Question: I would like to know if something like this is possible, and it would be good if somebody gave me a hint how to achieve it.
I can think of only one way how to do it, put
'''
getWindow().setFlags(WindowManager.LayoutParams.FLAG_FULLSCREEN,
WindowManager.LayoutParams.FLAG_FULLSCREEN);
'''
and add view above activity that looks like an action bar with a icon that goes beyond this pseidoaction bar. But are there some better way how to do it?
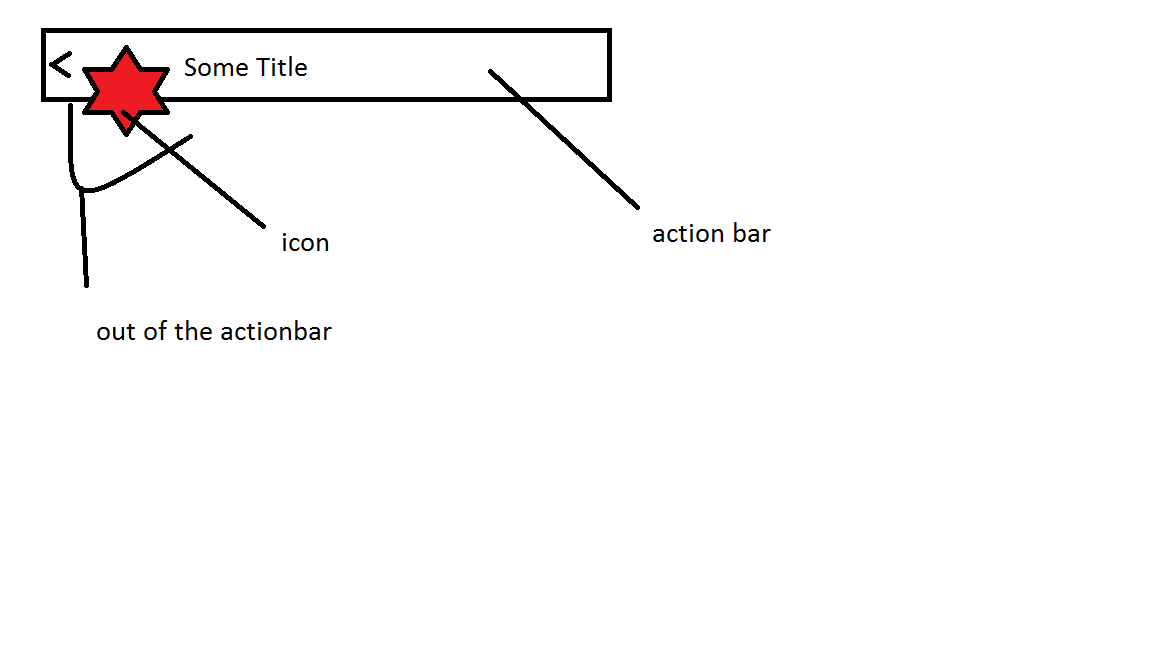
Answer: Ok, so this is the way how to do it.
1. Forget about standard action bar;
2. Make your own action bar view.
3. Use android:clipChildren="false".
4. code (some additional code - pasted from my project):
ActionBar representing class view:
'''
public class DefaultHeading extends RelativeLayout {
private View mCartIcon;
private TextView mCount;
private ImageView mDefaultImage;
private TextView mHeadingTitle;
private SearchView mSearch;
private int mLogo;
private View mLeftView;
private View mReset;
private ViewFlipper mSwitcher;
private ImageView mGrid;
private View mShare;
private String mTitle;
private boolean mBackButtonEnabled;
private boolean mPlainHeading;
private ImageView mLeftButton;
public DefaultHeading(Context context, AttributeSet attrs) {
super(context, attrs);
TypedArray array = context.obtainStyledAttributes(attrs,
R.styleable.defaultheading, 0, 0);
try {
mTitle = array.getString(R.styleable.defaultheading_headingtitle);
mBackButtonEnabled = array.getBoolean(
R.styleable.defaultheading_backbutton, false);
mPlainHeading = array.getBoolean(
R.styleable.defaultheading_plainLogo, false);
} finally {
array.recycle();
}
LayoutInflater mInflater = (LayoutInflater) context
.getSystemService(Context.LAYOUT_INFLATER_SERVICE);
mInflater.inflate(R.layout.default_heading, this, true);
mCartIcon = findViewById(R.id.buy);
mCount = (TextView) findViewById(R.id.itemsInCart);
mDefaultImage = (ImageView) findViewById(R.id.default_header_dvor_logo);
mHeadingTitle = (TextView) findViewById(R.id.headingTitle);
mSearch = (SearchView) findViewById(R.id.search);
mLeftView = findViewById(R.id.leftView);
mReset = findViewById(R.id.reset);
mSwitcher = (ViewFlipper) findViewById(R.id.switcher);
mShare = findViewById(R.id.share);
mGrid = (ImageView) findViewById(R.id.grid);
mLeftButton = (ImageView) findViewById(R.id.leftButton);
setViewInfo();
setListeners();
}
private void setViewInfo() {
if (mTitle != null) {
mHeadingTitle.setText(mTitle);
}
if (mPlainHeading) {
showMiniDvor();
hideControlLayout();
}
if (mBackButtonEnabled) {
mLeftButton.setImageResource(R.drawable.back_btn);
}
}
private OnClickListener searchListener = new OnClickListener() {
@Override
public void onClick(View v) {
mSearch.setSelected(!mSearch.isSelected());
giveSearchMaxPlace(mSearch.isSelected());
}
};
private OnCloseListener closeListener = new OnCloseListener() {
@Override
public boolean onClose() {
mSearch.setSelected(!mSearch.isSelected());
giveSearchMaxPlace(mSearch.isSelected());
return false;
}
};
private void giveSearchMaxPlace(boolean morePlace) {
if (morePlace) {
mHeadingTitle.setVisibility(View.GONE);
} else {
mHeadingTitle.setVisibility(View.VISIBLE);
}
}
public void hide() {
setVisibility(View.GONE);
}
public void show() {
setVisibility(View.VISIBLE);
}
public void setQueryListener(OnQueryTextListener listener) {
mSearch.setOnQueryTextListener(listener);
}
public void changeGridImage(int image) {
mGrid.setImageResource(image);
}
public void setOnGridListener(OnClickListener listener) {
mGrid.setOnClickListener(listener);
}
public void showCartProgress() {
}
public void hideCartProgress() {
}
private void setListeners() {
mSearch.setOnSearchClickListener(searchListener);
mSearch.setOnCloseListener(closeListener);
}
public void setResetListener(OnClickListener listener) {
mReset.setOnClickListener(listener);
}
public void showResetLayout() {
giveSearchMaxPlace(false);
mSwitcher.setVisibility(View.VISIBLE);
mSwitcher.setDisplayedChild(1);
}
public void showGridLayout() {
giveSearchMaxPlace(false);
mSwitcher.setVisibility(View.VISIBLE);
mSwitcher.setDisplayedChild(2);
}
public void showShareLayout() {
mShare.setVisibility(View.VISIBLE);
giveSearchMaxPlace(false);
hideSearch();
mSwitcher.setVisibility(View.VISIBLE);
mSwitcher.setDisplayedChild(0);
}
public void showMainLayout() {
mShare.setVisibility(View.GONE);
showSearch();
mSwitcher.setVisibility(View.VISIBLE);
mSwitcher.setDisplayedChild(0);
}
public void showOnlyCart() {
mShare.setVisibility(View.GONE);
hideSearch();
mSwitcher.setVisibility(View.VISIBLE);
mSwitcher.setDisplayedChild(0);
}
public void hideControlLayout() {
giveSearchMaxPlace(false);
mSwitcher.setVisibility(View.GONE);
}
public void showReset() {
mReset.setVisibility(View.VISIBLE);
}
public void hideReset() {
mReset.setVisibility(View.GONE);
}
public void hideSearch() {
mSearch.setVisibility(View.GONE);
}
public void showSearch() {
mSearch.setVisibility(View.VISIBLE);
}
public void setSearchHintText(String hint) {
mSearch.setQueryHint(hint);
}
public void setQuery(String query) {
mSearch.setQuery(query, false);
}
public void setMenuListener(OnClickListener listener) {
mLeftView.setOnClickListener(listener);
}
public void setCartListener(OnClickListener listener) {
mCartIcon.setOnClickListener(listener);
}
public void setShareListner(OnClickListener listener) {
mShare.setOnClickListener(listener);
}
public void showFullDvor() {
mLogo = R.drawable.default_header_dvor_logo;
mDefaultImage.setImageResource(mLogo);
}
public void showMiniDvor() {
mLogo = R.drawable.plain_header_dvor_logo;
mDefaultImage.setImageResource(mLogo);
}
public void setTitle(String title) {
mHeadingTitle.setText(title);
}
public void setProductCountInCart(int count) {
mCount.setText(String.valueOf(count));
if (count > 0) {
mCount.setBackgroundResource(R.drawable.red_without_border);
mCartIcon.setBackgroundResource(R.drawable.red_without_border);
} else {
mCount.setBackgroundResource(R.drawable.dark_gray);
mCartIcon.setBackgroundResource(R.drawable.dark_gray);
}
if (count > 99) {
mCount.setTextSize(8);
} else if (count > 9) {
mCount.setTextSize(10);
} else {
mCount.setTextSize(16);
}
}
}
'''
Layout file:
'''
<?xml version="1.0" encoding="utf-8"?>
<RelativeLayout xmlns:android="http://schemas.android.com/apk/res/android"
xmlns:tools="http://schemas.android.com/tools"
android:layout_width="match_parent"
android:layout_height="wrap_content"
android:background="@color/black"
android:clipChildren="false" >
<LinearLayout
xmlns:android="http://schemas.android.com/apk/res/android"
android:id="@+id/leftView"
android:layout_width="wrap_content"
android:layout_height="45dp"
android:layout_marginRight="100dp"
android:clipChildren="false"
android:gravity="start"
android:orientation="horizontal"
tools:ignore="UselessParent" >
<ImageView
android:id="@+id/leftButton"
android:layout_width="wrap_content"
android:layout_height="wrap_content"
android:layout_gravity="center"
android:paddingLeft="10dp"
android:paddingStart="10dp"
android:src="@drawable/default_header_menu_btn" />
<ImageView
android:id="@+id/default_header_dvor_logo"
android:layout_width="wrap_content"
android:layout_height="72dp"
android:layout_marginLeft="-20dp"
android:scaleType="center"
android:src="@drawable/default_header_dvor_logo" />
<TextView
android:id="@+id/headingTitle"
android:layout_width="wrap_content"
android:layout_height="wrap_content"
android:layout_gravity="center"
android:ellipsize="end"
android:gravity="center|start"
android:lines="2"
android:textColor="@color/white"
android:textSize="16sp" />
</LinearLayout>
<ViewFlipper
android:id="@+id/switcher"
android:layout_width="100dp"
android:layout_height="45dp"
android:layout_alignParentEnd="true"
android:layout_alignParentRight="true" >
<RelativeLayout
android:layout_width="match_parent"
android:layout_height="match_parent" >
<android.support.v7.widget.SearchView
android:id="@+id/search"
android:layout_width="wrap_content"
android:layout_height="wrap_content"
android:layout_centerVertical="true"
android:layout_toLeftOf="@+id/buy"
android:layout_toStartOf="@+id/buy" >
</android.support.v7.widget.SearchView>
<ImageView
android:id="@+id/share"
android:layout_width="wrap_content"
android:layout_height="wrap_content"
android:layout_centerVertical="true"
android:layout_toLeftOf="@+id/buy"
android:layout_toStartOf="@+id/buy"
android:src="@drawable/connect_with_us"
android:visibility="gone" >
</ImageView>
<ImageView
android:id="@+id/buy"
android:layout_width="45dp"
android:layout_height="45dp"
android:layout_alignParentEnd="true"
android:layout_alignParentRight="true"
android:layout_alignParentTop="true"
android:padding="20dp"
android:scaleType="center"
android:src="@drawable/default_header_cart_btn" />
<TextView
android:id="@+id/itemsInCart"
android:layout_width="wrap_content"
android:layout_height="wrap_content"
android:layout_alignParentEnd="true"
android:layout_alignParentRight="true"
android:layout_marginRight="15dp"
android:layout_marginTop="5dp"
android:text="0"
android:textColor="@color/white"
android:textSize="16sp" />
</RelativeLayout>
<RelativeLayout
android:layout_width="match_parent"
android:layout_height="match_parent" >
<TextView
android:id="@+id/reset"
android:layout_width="wrap_content"
android:layout_height="wrap_content"
android:layout_alignParentEnd="true"
android:layout_alignParentRight="true"
android:layout_centerVertical="true"
android:gravity="center"
android:padding="10dp"
android:text="RESET"
android:textColor="@color/light_blue"
android:visibility="gone" />
</RelativeLayout>
<RelativeLayout
android:layout_width="match_parent"
android:layout_height="match_parent"
android:layout_toEndOf="@+id/leftView"
android:layout_toRightOf="@+id/leftView" >
<ImageView
android:id="@+id/grid"
android:layout_width="45dp"
android:layout_height="45dp"
android:layout_alignParentEnd="true"
android:layout_alignParentRight="true"
android:layout_alignParentTop="true"
android:padding="20dp"
android:scaleType="center"
android:src="@drawable/grid" />
</RelativeLayout>
</ViewFlipper>
</RelativeLayout>
'''
Use case in activity:
'''
public void onCreate(Bundle savedInstanceState) {
super.onCreate(savedInstanceState);
this.requestWindowFeature(Window.FEATURE_NO_TITLE);
setContentView(R.layout.activity_home);
...//more code}
'''
Activities layout:
'''
<android.support.v4.widget.DrawerLayout xmlns:android="http://schemas.android.com/apk/res/android"
xmlns:app="http://schemas.android.com/apk/res-auto"
xmlns:app1="http://schemas.android.com/apk/res/com.dvor.androidapp"
android:id="@+id/slaidingLayout"
android:layout_width="match_parent"
android:layout_height="match_parent"
android:clipChildren="false" > //All Parents of DefaultHeading need this.
<RelativeLayout
android:layout_width="match_parent"
android:layout_height="match_parent"
android:clipChildren="false" > //All Parents of DefaultHeading need this.
<RelativeLayout
android:id="@+id/main"
android:layout_width="match_parent"
android:layout_height="match_parent"
android:layout_marginTop="44dp" //Default headings height - 1dp, don't use layout_below it can cause sliced icon.
android:background="#1d1d1d" >
<android.support.v4.view.ViewPager
android:id="@+id/mainViewPager"
android:layout_width="fill_parent"
android:layout_height="fill_parent"
android:paddingTop="50dp" >
</android.support.v4.view.ViewPager>
<com.mobileapp.commons.viewpagerindicator.TitlePageIndicator
android:id="@+id/titles"
android:layout_width="fill_parent"
android:layout_height="50dp"
android:background="#272727"
android:textColor="#f0f0f0"
app:selectedBold="true"
app1:footerColor="#8b0005"
app1:footerLineHeight="0dp"
app1:titlePadding="50dp" />
</RelativeLayout>
<YOURPACKAGE.DefaultHeading // put it after main content layout, or there can be flickerring.
android:id="@+id/dvorHeader"
android:layout_width="match_parent"
android:layout_height="wrap_content"
android:clipChildren="false" >
</YOURPACKAGE.DefaultHeading>
<ProgressBar
android:id="@+id/progess"
android:layout_width="wrap_content"
android:layout_height="wrap_content"
android:layout_centerInParent="true" />
</RelativeLayout>
<FrameLayout
android:id="@+id/sidebar"
android:layout_width="fill_parent"
android:layout_height="fill_parent"
android:layout_gravity="start"
android:background="#1d1d1d"
android:clickable="true"
android:orientation="vertical" >
</FrameLayout>
</android.support.v4.widget.DrawerLayout>
'''